Aerial crown-view tile of a tropical tree (Barro Colorado Island, Panama), acquired 20240716:
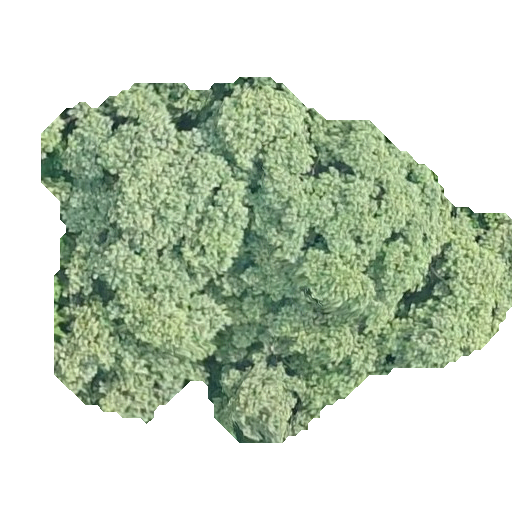
Species: Luehea seemannii
GBIF accepted scientific name: Luehea seemannii
Crown area: 193.6 m²